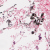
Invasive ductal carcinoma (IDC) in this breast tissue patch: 0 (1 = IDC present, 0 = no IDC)